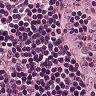
Metastatic tissue present: no